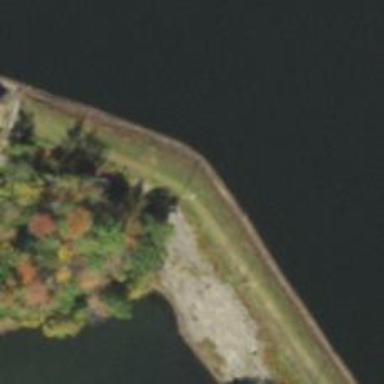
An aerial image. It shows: Dam along waterway.